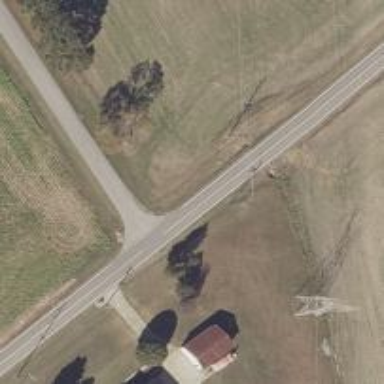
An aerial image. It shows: Power pole.